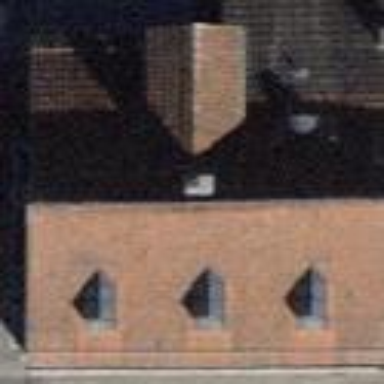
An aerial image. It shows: Building with tile roof.